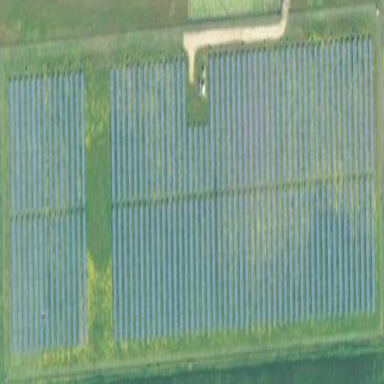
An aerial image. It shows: Solar power plant utilizing photovoltaic technology.